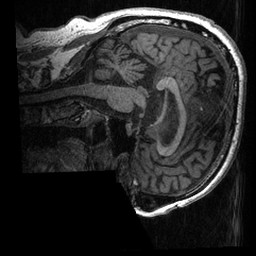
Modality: T1w
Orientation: sagittal
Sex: male
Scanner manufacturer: ge
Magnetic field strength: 3 T
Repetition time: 0.0064 s
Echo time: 0.00281 s